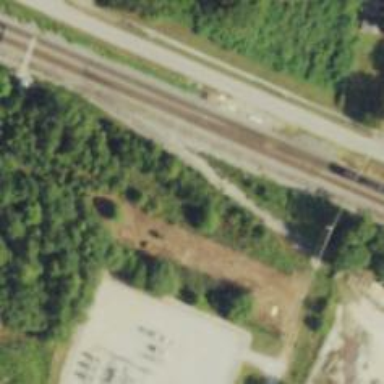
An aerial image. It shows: Disused railway spur.